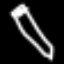
Label: pencil